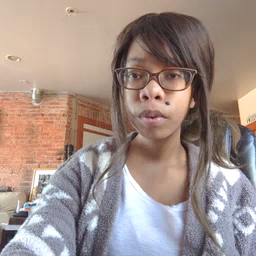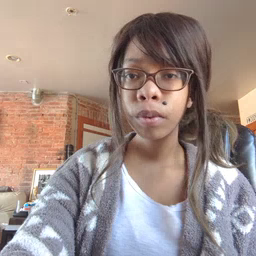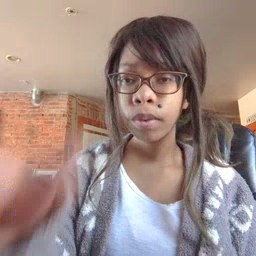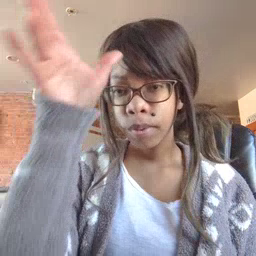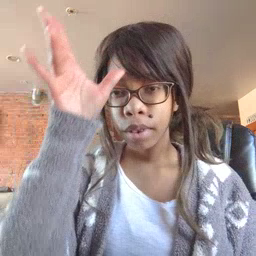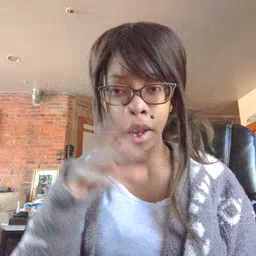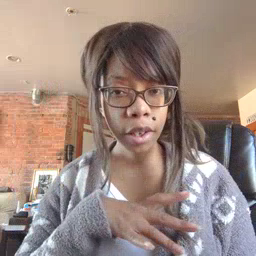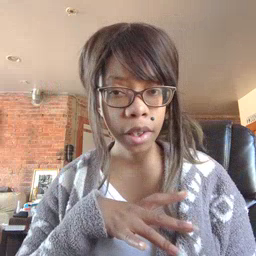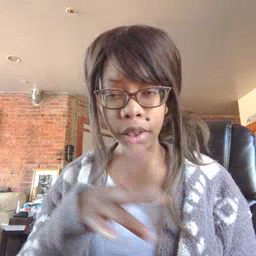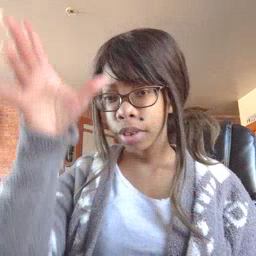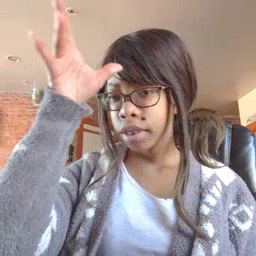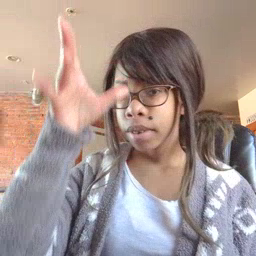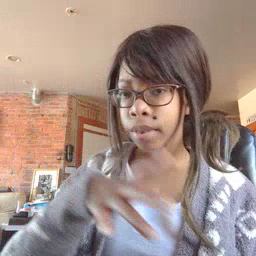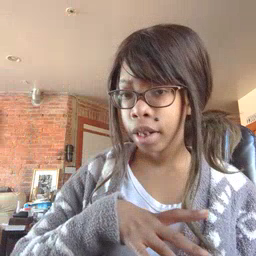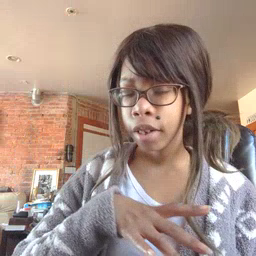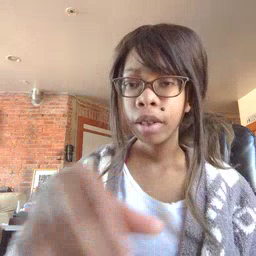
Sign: man